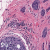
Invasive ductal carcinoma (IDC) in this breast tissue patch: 0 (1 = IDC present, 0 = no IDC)